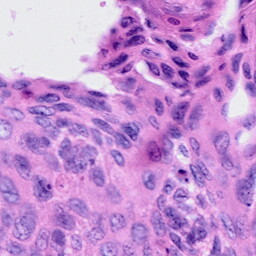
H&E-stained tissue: Cervix